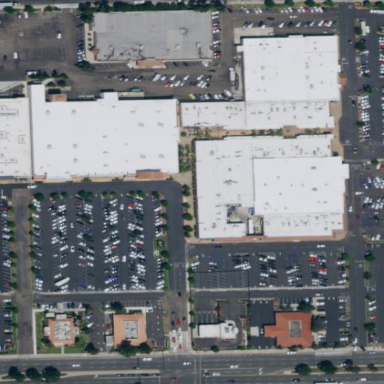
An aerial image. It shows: Commercial building.